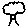
Label: tree